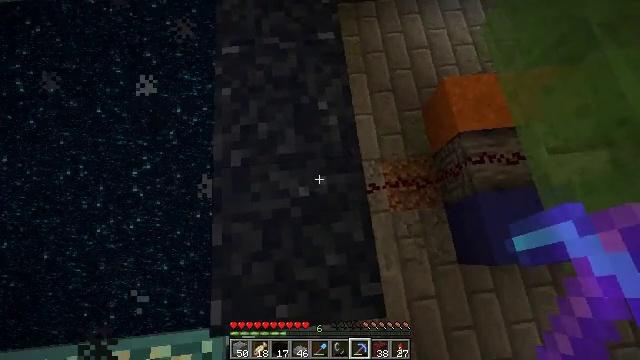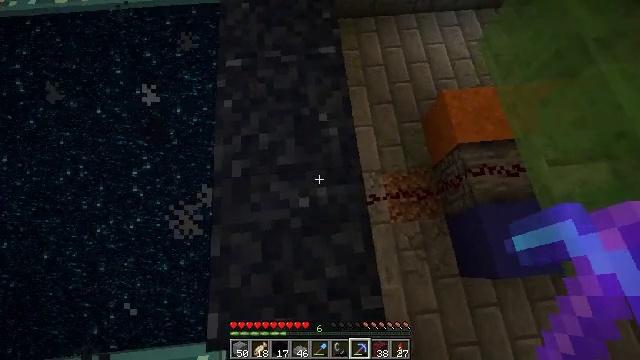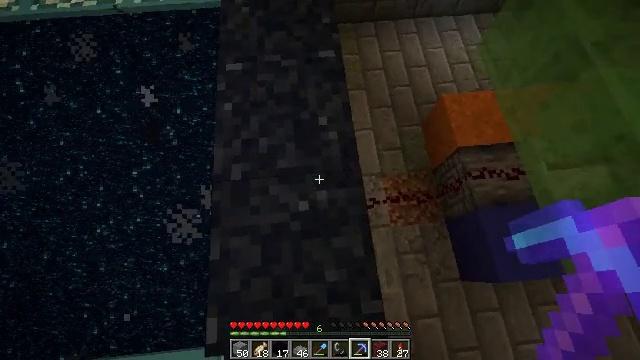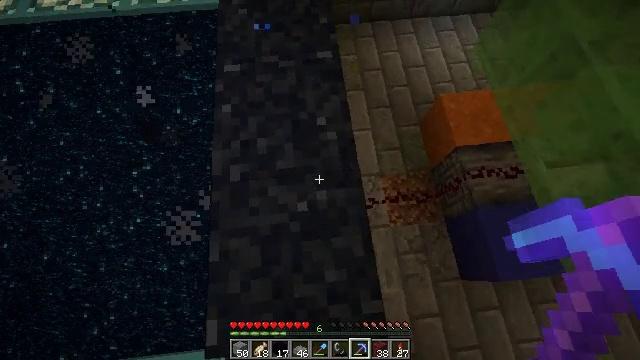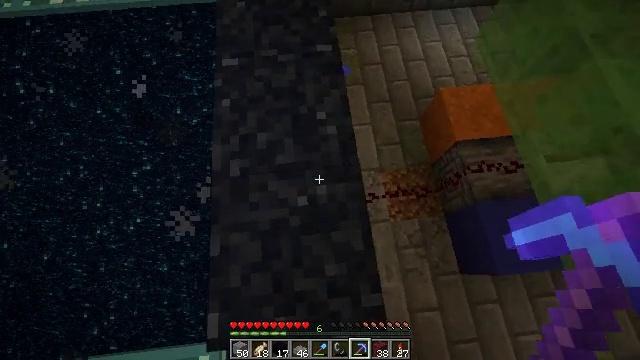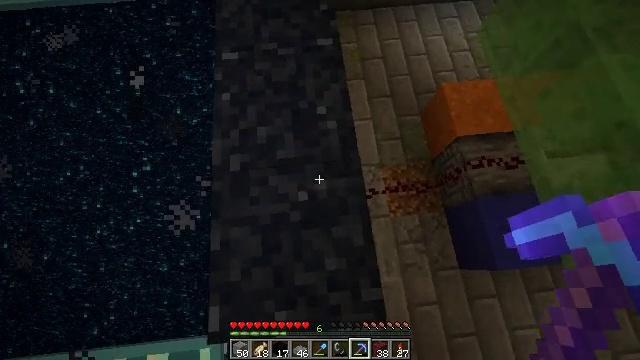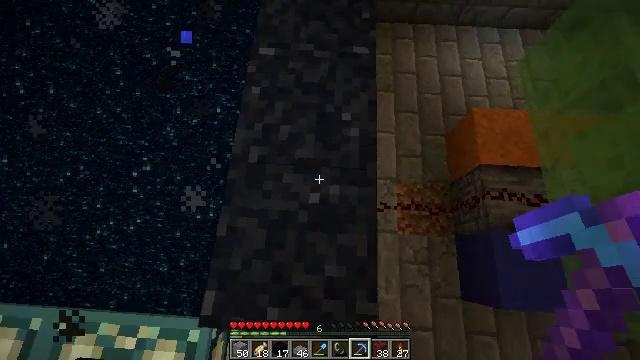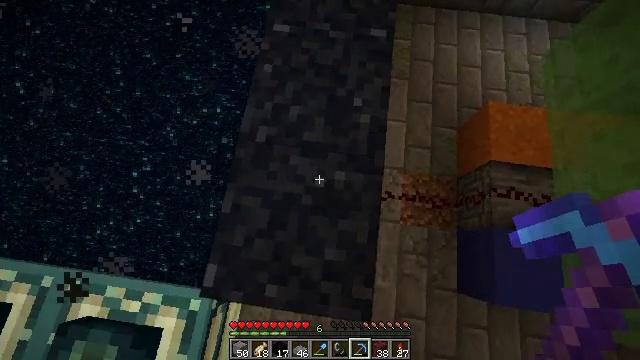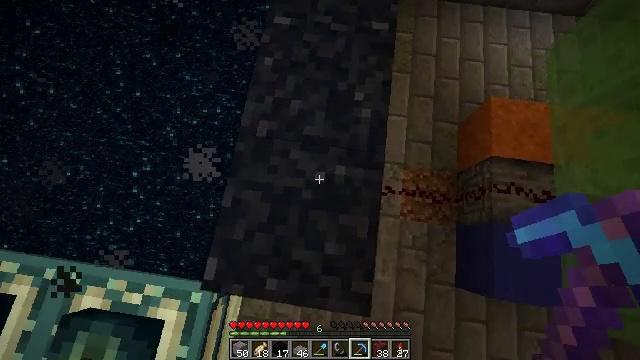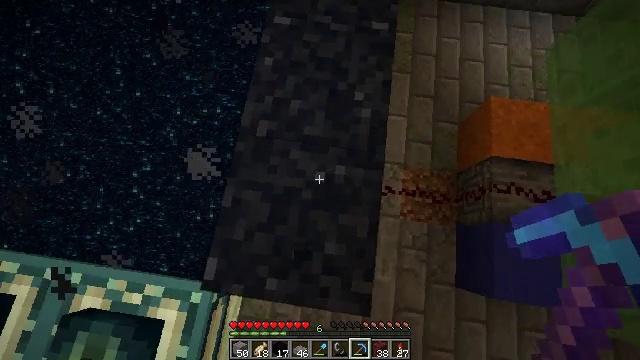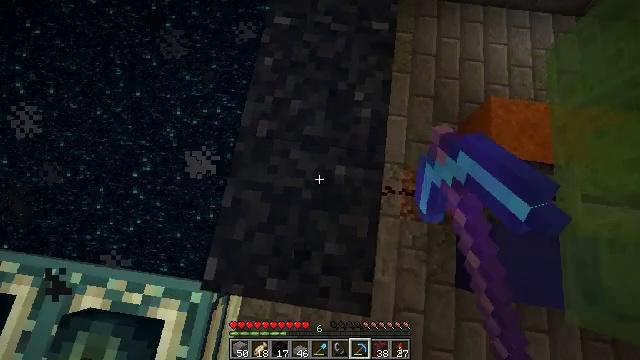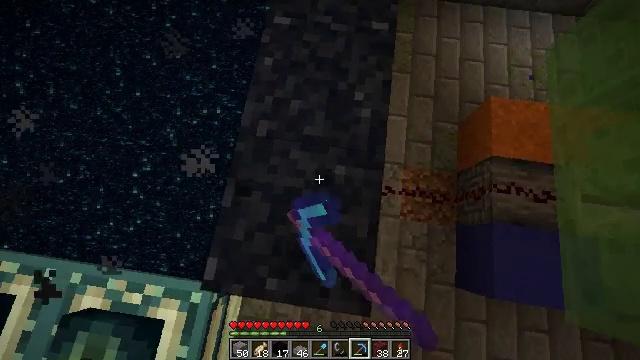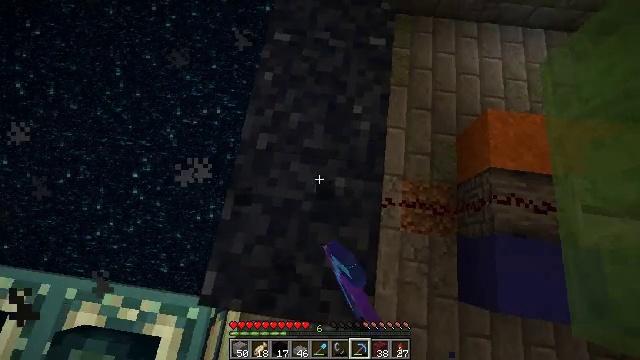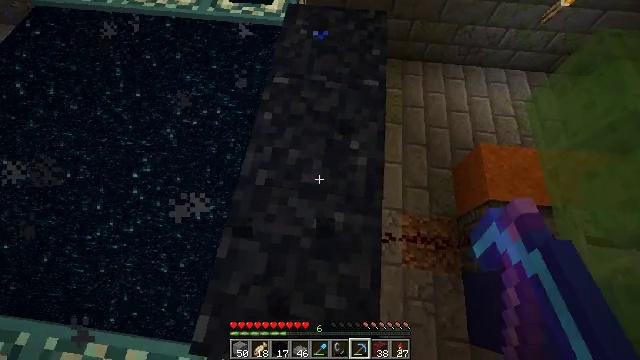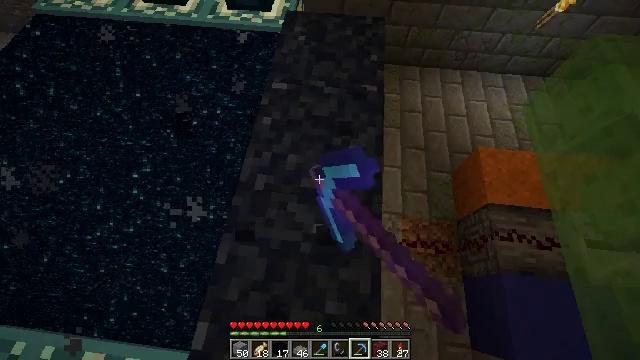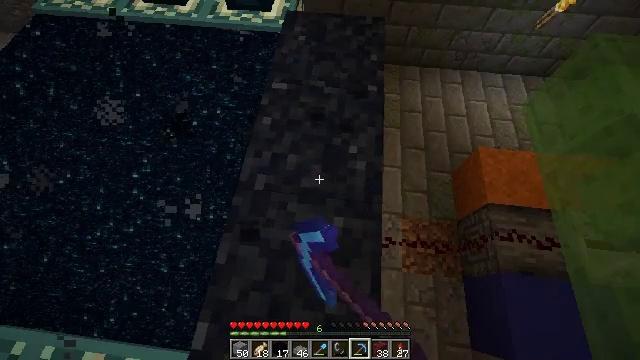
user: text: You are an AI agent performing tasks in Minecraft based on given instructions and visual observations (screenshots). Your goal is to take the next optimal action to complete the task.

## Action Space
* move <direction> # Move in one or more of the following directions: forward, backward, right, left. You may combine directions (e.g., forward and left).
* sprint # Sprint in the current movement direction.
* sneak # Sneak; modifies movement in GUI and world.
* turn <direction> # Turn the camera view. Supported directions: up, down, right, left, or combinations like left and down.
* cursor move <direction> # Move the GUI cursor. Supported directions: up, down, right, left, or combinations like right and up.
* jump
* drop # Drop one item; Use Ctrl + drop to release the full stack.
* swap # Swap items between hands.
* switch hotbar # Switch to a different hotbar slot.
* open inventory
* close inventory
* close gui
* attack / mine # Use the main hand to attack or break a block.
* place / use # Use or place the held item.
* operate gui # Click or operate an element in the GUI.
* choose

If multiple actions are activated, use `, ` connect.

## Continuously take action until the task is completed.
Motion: motion action
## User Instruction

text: Gather black concrete powder from the ground.
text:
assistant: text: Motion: turn up
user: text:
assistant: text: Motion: no_op
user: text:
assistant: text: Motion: no_op
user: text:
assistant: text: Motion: turn down
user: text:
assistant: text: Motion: turn down
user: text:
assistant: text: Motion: turn left
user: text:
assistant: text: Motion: turn left and down
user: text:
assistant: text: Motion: turn down
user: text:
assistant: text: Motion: attack / mine
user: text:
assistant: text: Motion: attack / mine
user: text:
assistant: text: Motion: attack / mine
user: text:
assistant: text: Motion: turn up, attack / mine
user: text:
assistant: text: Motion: turn up, attack / mine
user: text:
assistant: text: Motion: turn up, attack / mine
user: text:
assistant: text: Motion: attack / mine
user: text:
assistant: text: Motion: attack / mine
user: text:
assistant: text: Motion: attack / mine
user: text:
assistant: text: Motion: attack / mine
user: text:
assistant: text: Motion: turn right and down, attack / mine
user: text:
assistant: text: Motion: turn right and down, attack / mine
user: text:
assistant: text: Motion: turn right, attack / mine
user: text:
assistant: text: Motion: attack / mine
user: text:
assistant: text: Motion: attack / mine
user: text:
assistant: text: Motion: attack / mine
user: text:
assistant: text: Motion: attack / mine
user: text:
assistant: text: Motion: attack / mine
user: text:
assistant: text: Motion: attack / mine
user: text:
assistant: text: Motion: attack / mine
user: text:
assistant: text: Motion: attack / mine
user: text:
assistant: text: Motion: attack / mine